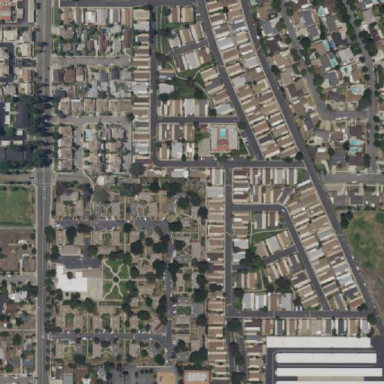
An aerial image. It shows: Residential area designated as trailer park.